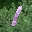
Label: 1